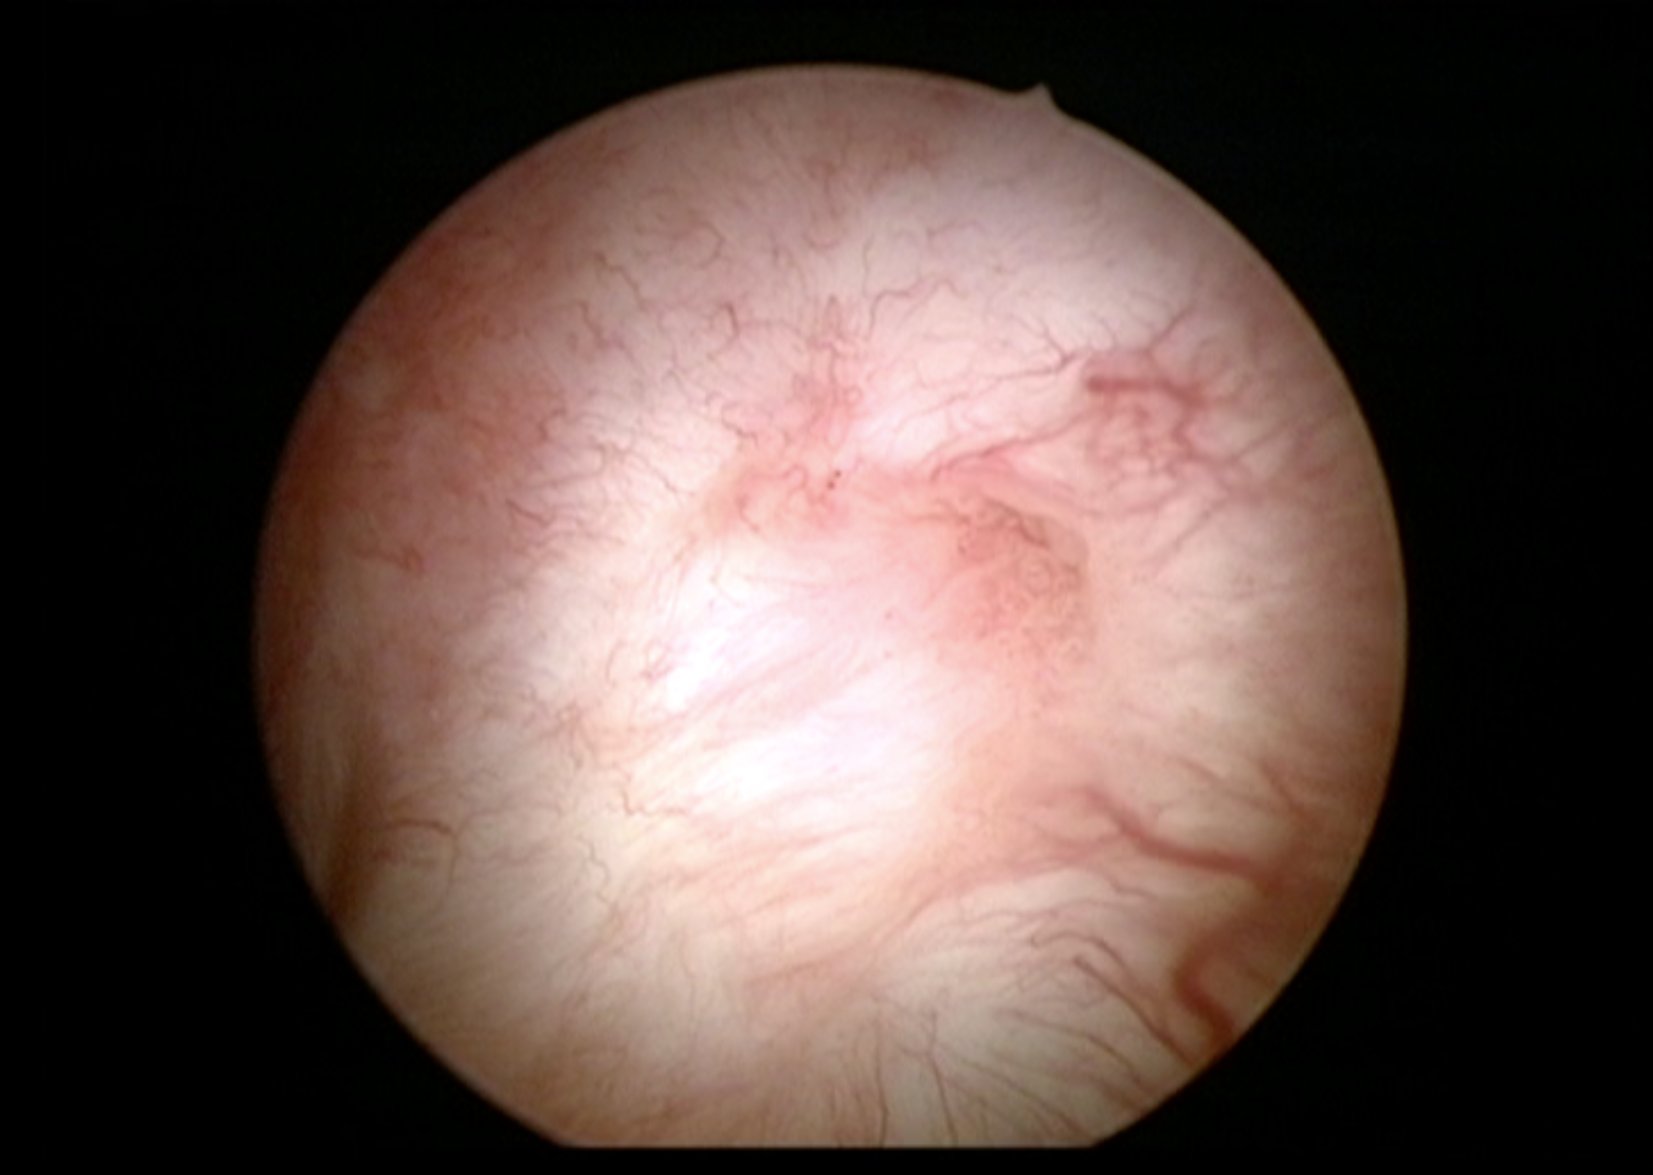
Modality: WLC
Class: Malignant
Subclass: LowGradePapillary
Lesion: L3
Stage: Ta
Morphology: Papillary
Bladder cancer association: Yes